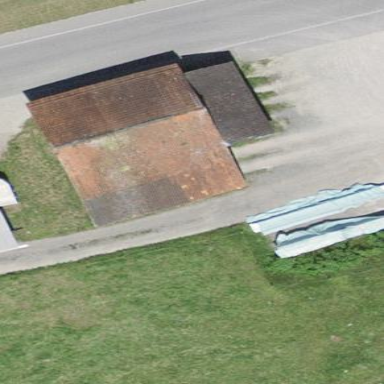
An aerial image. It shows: Rural barn.